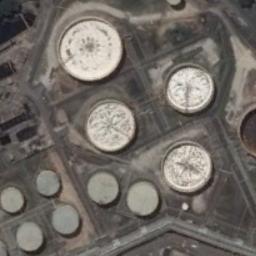
Label: storage tanks